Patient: sex M, age 62
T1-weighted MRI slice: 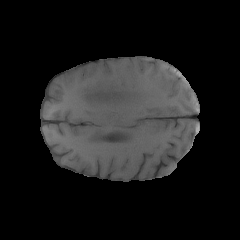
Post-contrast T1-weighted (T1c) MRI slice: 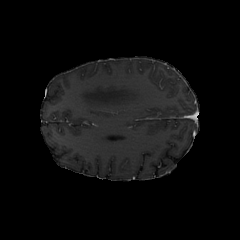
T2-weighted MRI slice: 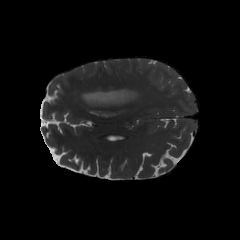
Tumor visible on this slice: yes
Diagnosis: Glioblastoma, IDH-wildtype
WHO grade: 4